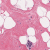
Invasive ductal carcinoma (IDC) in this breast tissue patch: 0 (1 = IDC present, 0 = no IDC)